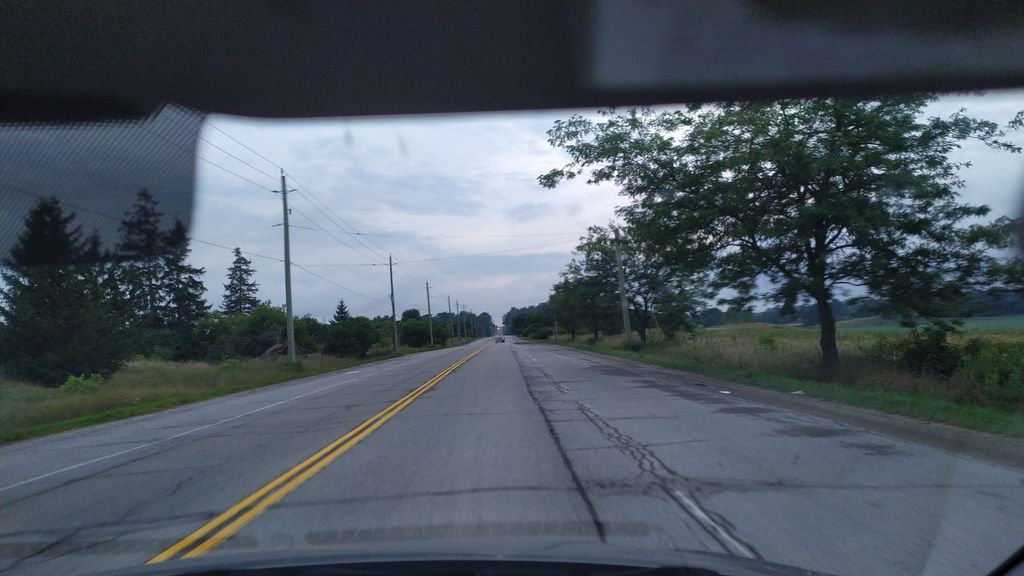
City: kitchener-waterloo